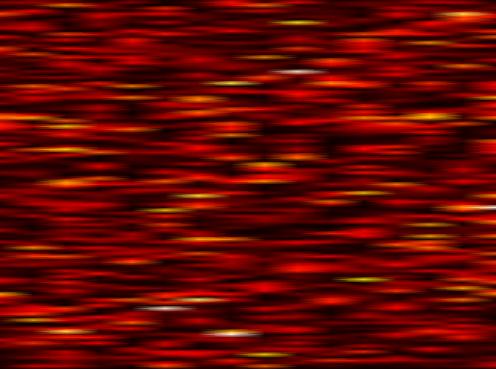
Label: OFDM